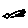
Label: bird